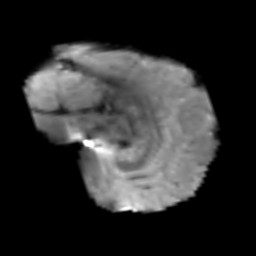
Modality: T2w
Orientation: sagittal
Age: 66
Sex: male
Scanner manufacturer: siemens
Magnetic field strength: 3 T
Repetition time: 5.6 s
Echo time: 0.082 s